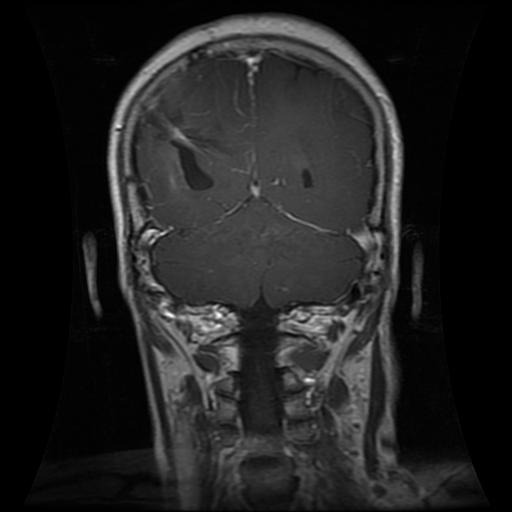
Label: glioma